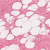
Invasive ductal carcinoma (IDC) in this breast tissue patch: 0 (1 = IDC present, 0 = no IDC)